Field crop: maize
Growth stage: 1
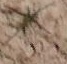
Species: salsola